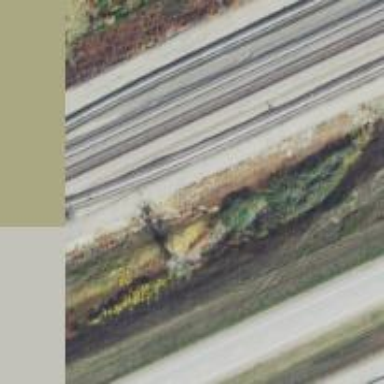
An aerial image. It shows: Railway siding with rails.